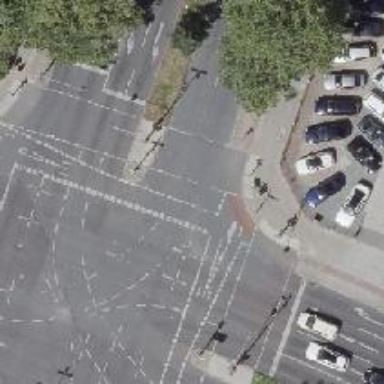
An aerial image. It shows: Road crossing with traffic signals.